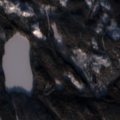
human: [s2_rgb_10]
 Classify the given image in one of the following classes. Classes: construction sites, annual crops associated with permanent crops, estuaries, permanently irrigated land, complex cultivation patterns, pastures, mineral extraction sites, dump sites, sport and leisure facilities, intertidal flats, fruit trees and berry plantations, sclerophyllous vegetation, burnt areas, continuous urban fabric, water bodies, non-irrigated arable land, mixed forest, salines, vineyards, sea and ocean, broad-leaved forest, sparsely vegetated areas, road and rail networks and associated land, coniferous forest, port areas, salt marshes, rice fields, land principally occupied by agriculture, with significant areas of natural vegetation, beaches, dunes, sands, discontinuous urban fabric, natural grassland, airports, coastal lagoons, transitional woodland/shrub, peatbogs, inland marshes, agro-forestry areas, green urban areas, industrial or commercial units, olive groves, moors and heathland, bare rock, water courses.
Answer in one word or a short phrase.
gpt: coniferous forest, mixed forest, transitional woodland/shrub